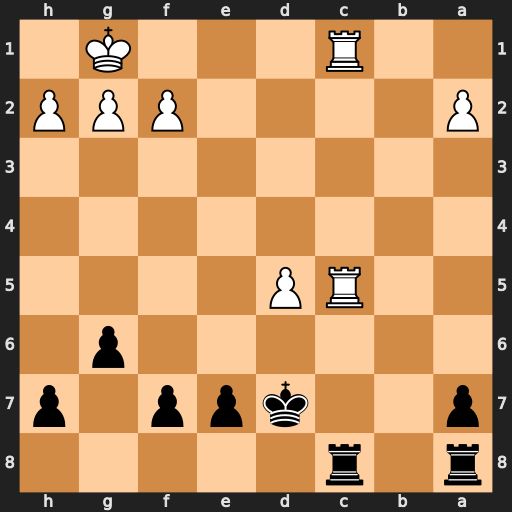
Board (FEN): r1r5/p2kpp1p/6p1/2RP4/8/8/P4PPP/2R3K1
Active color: b
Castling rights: -
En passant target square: -
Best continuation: Rxc5 Rxc5 Rc8 Rxc8 Kxc8